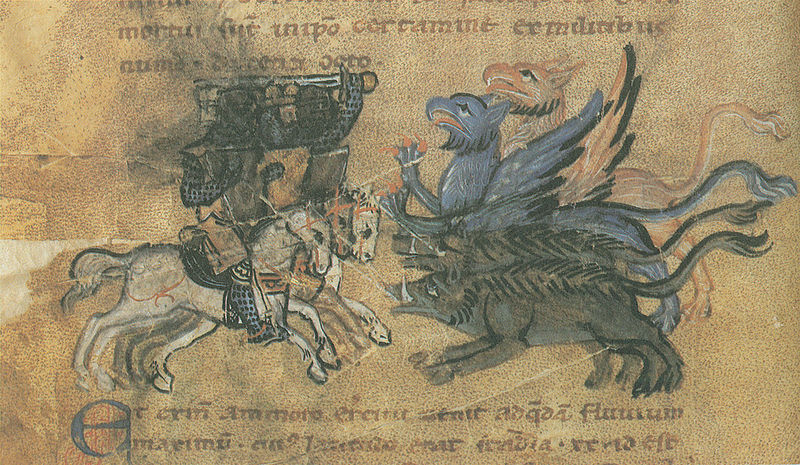
Titel: Alexanderroman
Institution: Leipzig, Stadtbibliothek
Schlagwörter: blau, kampf, gelb, ausschnitt, braun, weiss, rot, tiere, beige, pferd, pferde, reiter, reiten, sattel, schrift, papier, zwei, vier, buch, seite, schwert, initiale, ritter, jagd, kämpfen, rüstung, schimmel, leder, mittelalter, fabelwesen, greif, wildschwein, drache, handschrift, eber, galopp, latein, hauer, wildschweine, buchmalerei, fabeltier, codex, zoomorph, kettenhemd, manuskript, mittelaltee